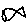
Label: fish